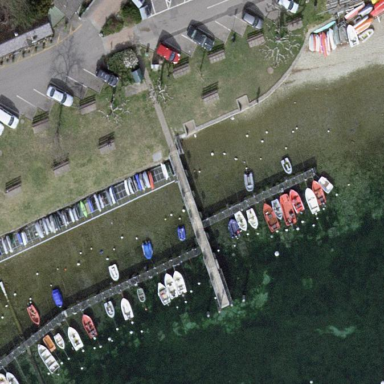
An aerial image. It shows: Marina on leisure land.